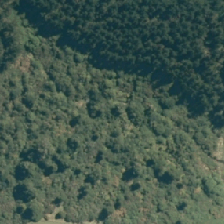
Land cover: indigenous_forest